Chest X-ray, AP view. Patient: 48 years old, sex M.
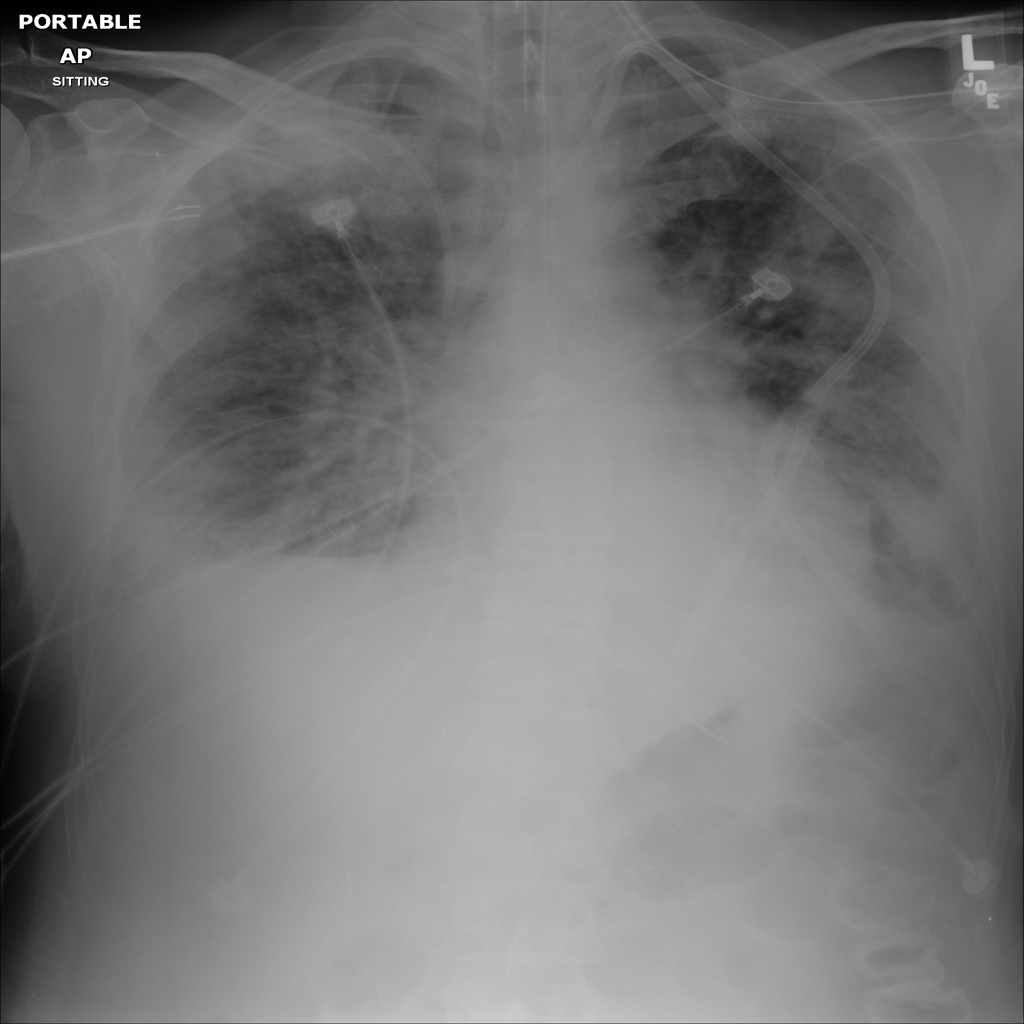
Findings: No Finding